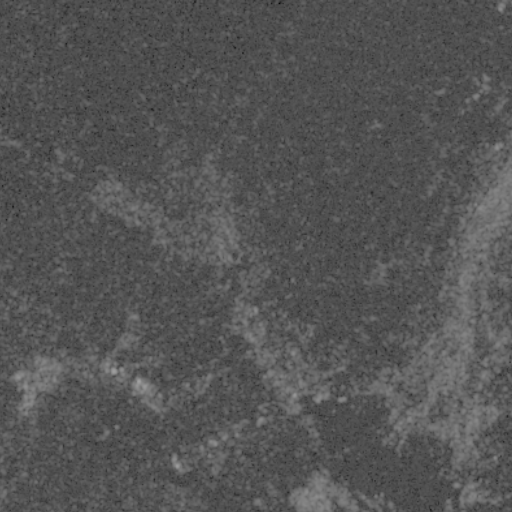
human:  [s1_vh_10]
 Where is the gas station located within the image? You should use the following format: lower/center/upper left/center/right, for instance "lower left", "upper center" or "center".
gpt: The gas station is located in the lower center of the image.
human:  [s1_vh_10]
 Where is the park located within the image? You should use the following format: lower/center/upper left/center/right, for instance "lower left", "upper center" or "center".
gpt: The park is located in the lower left of the image.
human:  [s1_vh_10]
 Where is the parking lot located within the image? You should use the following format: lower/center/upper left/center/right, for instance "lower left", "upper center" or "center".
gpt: The parking lot is located in the lower left of the image.
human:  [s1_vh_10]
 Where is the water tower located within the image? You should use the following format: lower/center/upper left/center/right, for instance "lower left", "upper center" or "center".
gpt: The water tower is located in the lower left of the image.
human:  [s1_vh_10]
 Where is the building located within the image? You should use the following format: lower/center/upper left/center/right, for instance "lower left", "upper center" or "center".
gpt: The building is located in the lower left of the image.
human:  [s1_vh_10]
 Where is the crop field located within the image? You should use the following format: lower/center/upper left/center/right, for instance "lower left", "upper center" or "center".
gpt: There is no crop field in the image.

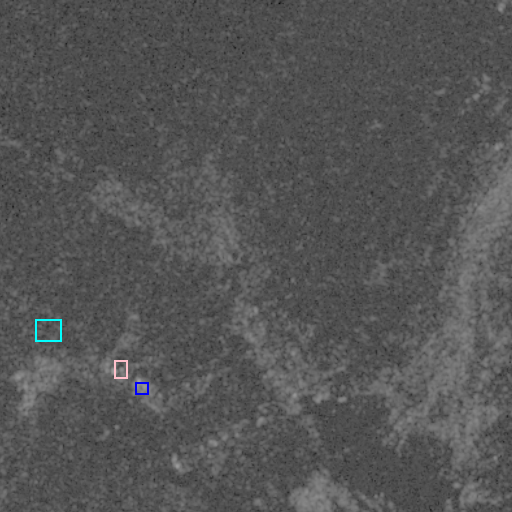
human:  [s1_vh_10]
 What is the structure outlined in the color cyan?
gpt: The structure outlined in cyan is a park.
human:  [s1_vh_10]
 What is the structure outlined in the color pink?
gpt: The structure outlined in pink is a parking lot.
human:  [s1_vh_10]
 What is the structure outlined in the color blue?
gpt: The structure outlined in blue is a building.
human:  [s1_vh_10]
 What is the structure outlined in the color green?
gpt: There is no green outline.